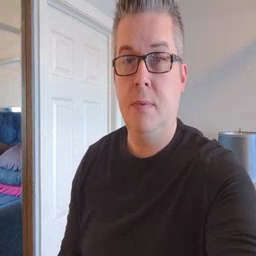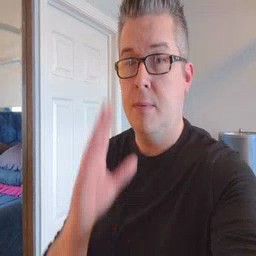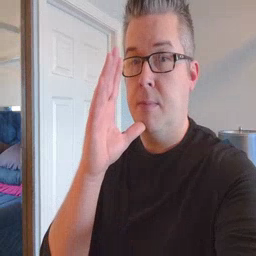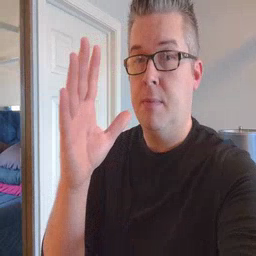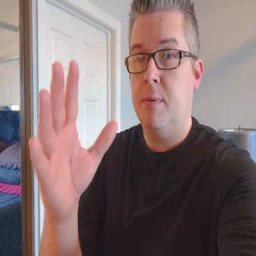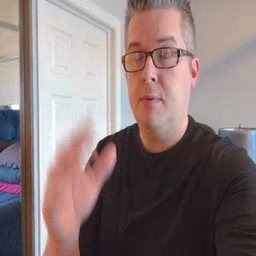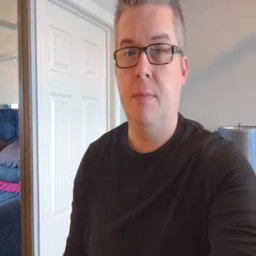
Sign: grandma